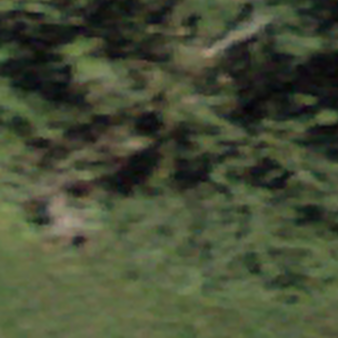
Label: other